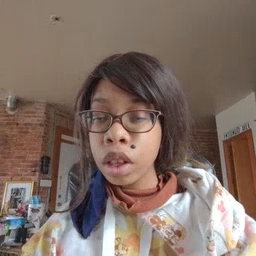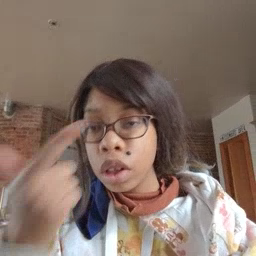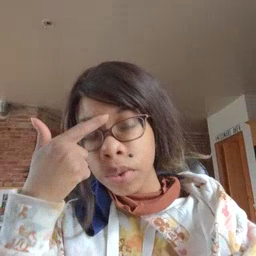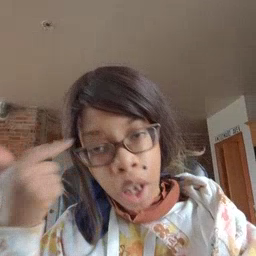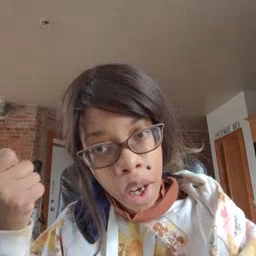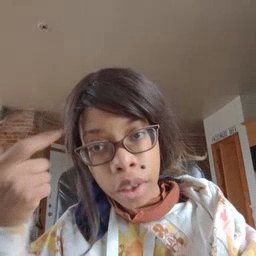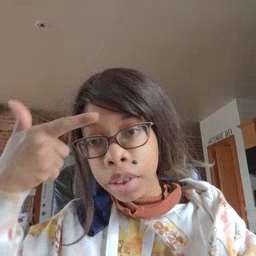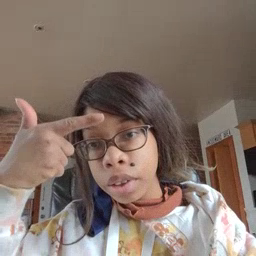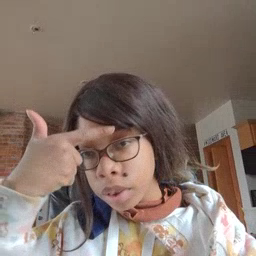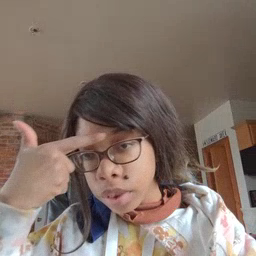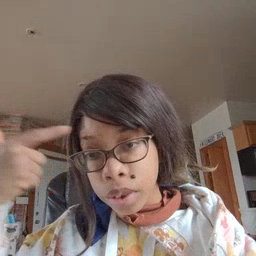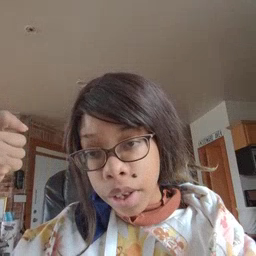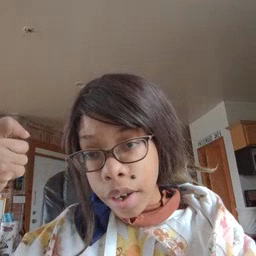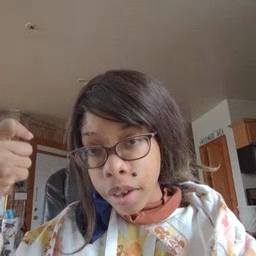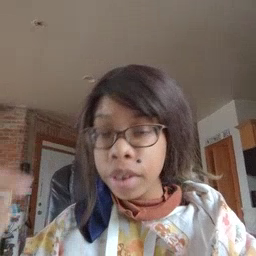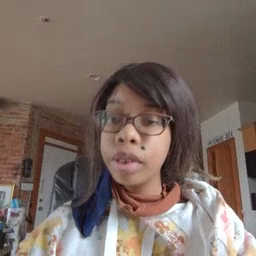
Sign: because